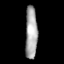
Tissue: prostate
Cell type: T cells
Senescence score: 0.7843
Nuclear area (px): 616
Mean DAPI intensity: 166.846